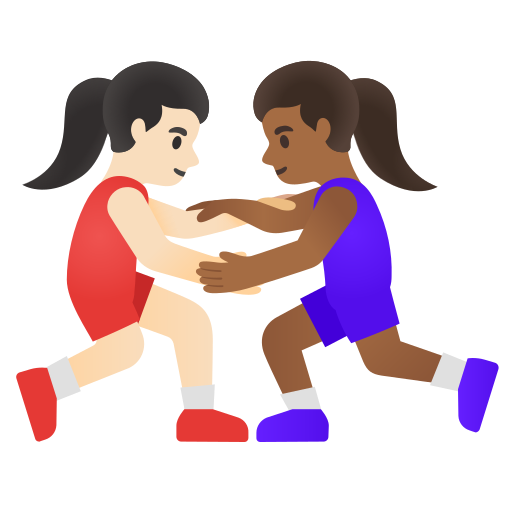
Emoji: 👩🏻‍🫯‍👩🏾